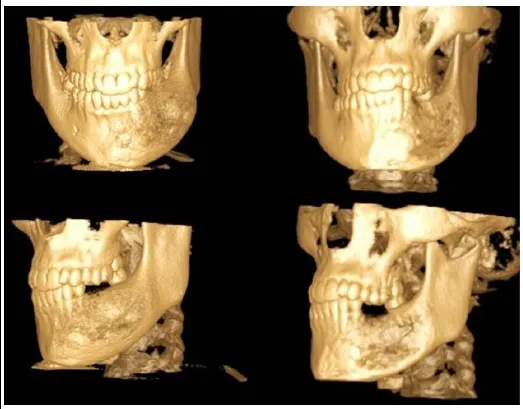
3D Reconstruction of the mandible showing perforation.
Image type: radiology (ct)